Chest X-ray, PA view. Patient: 73 years old, sex F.
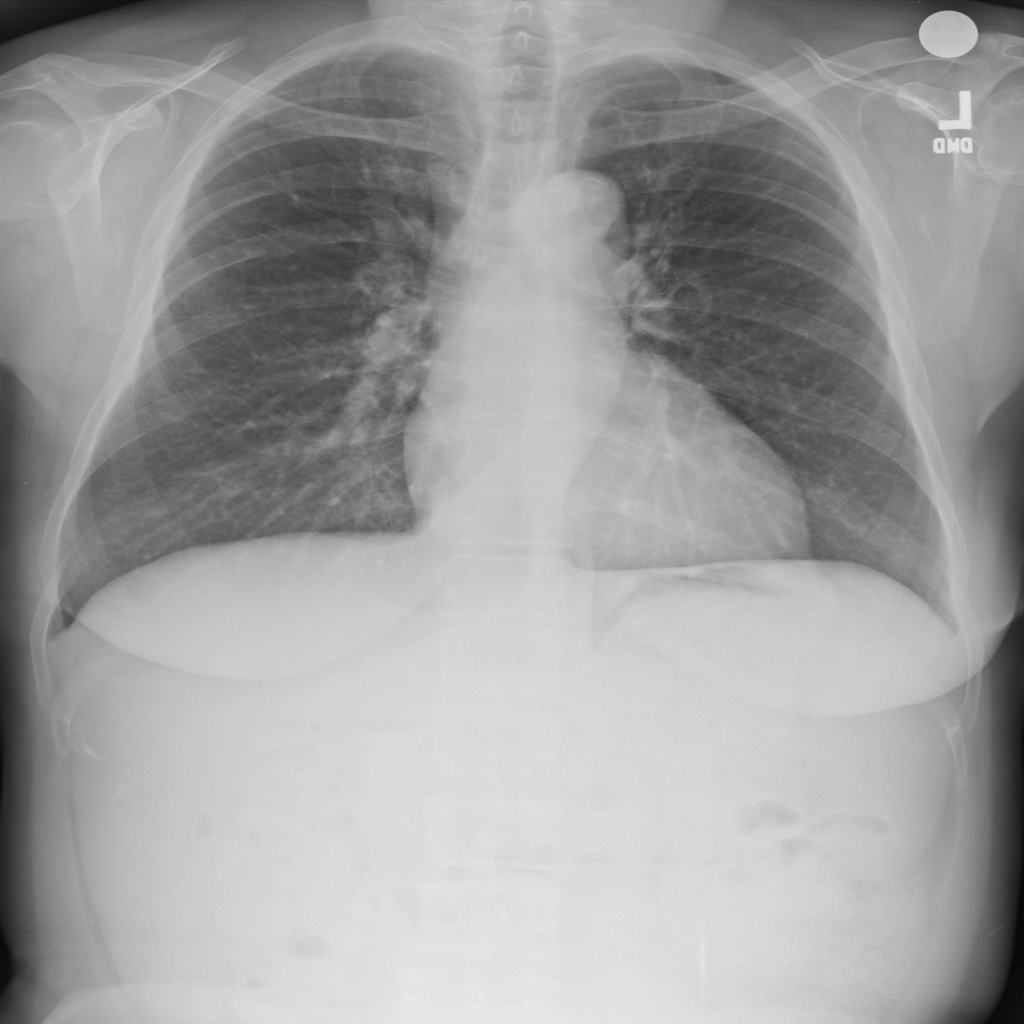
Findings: No Finding